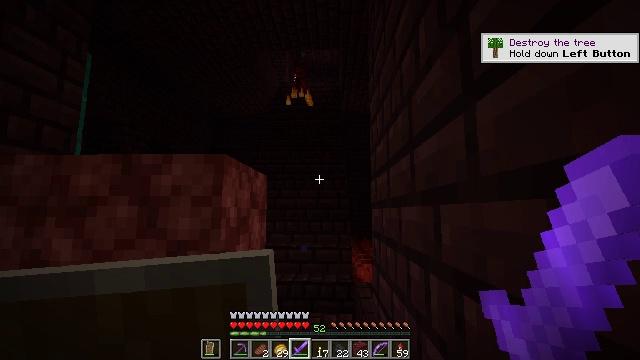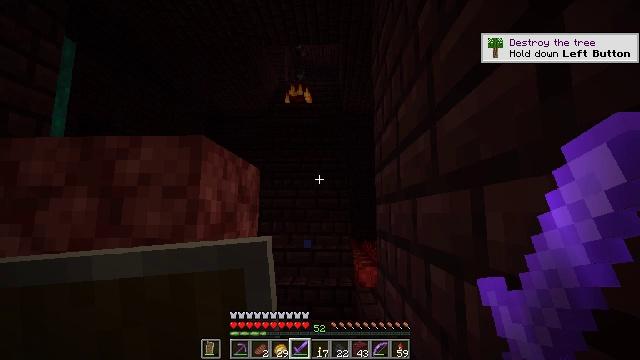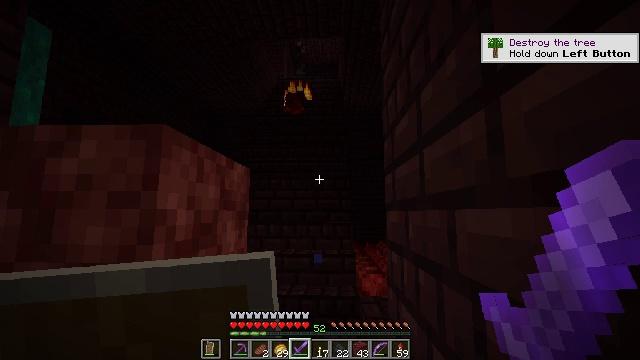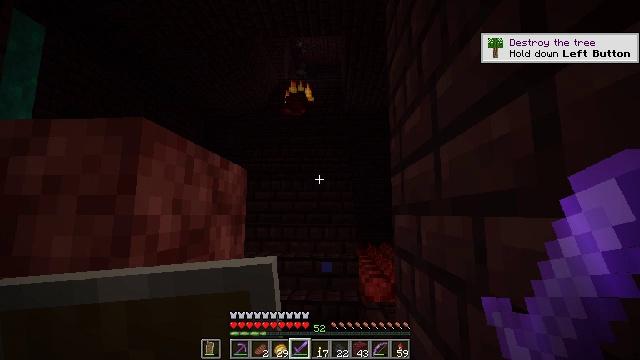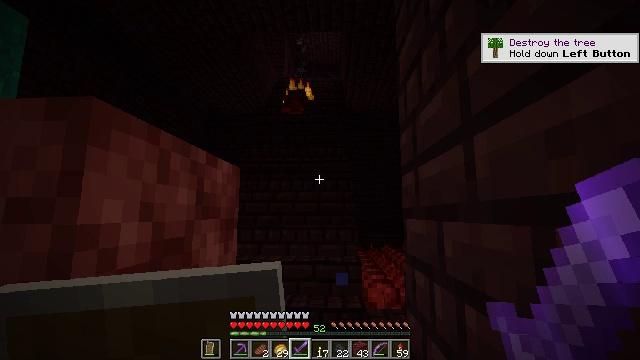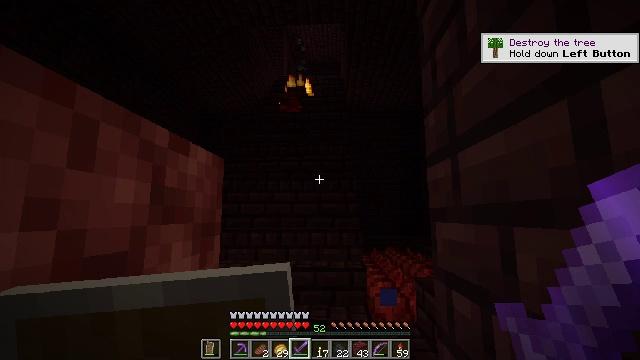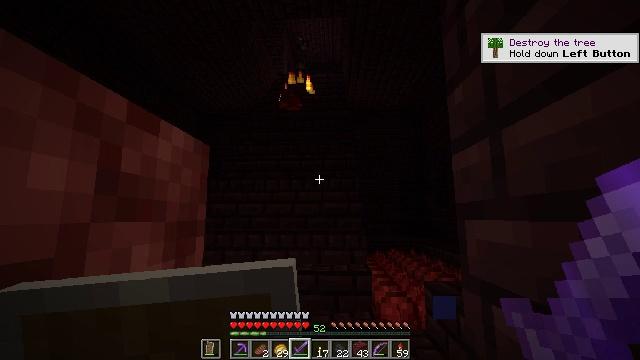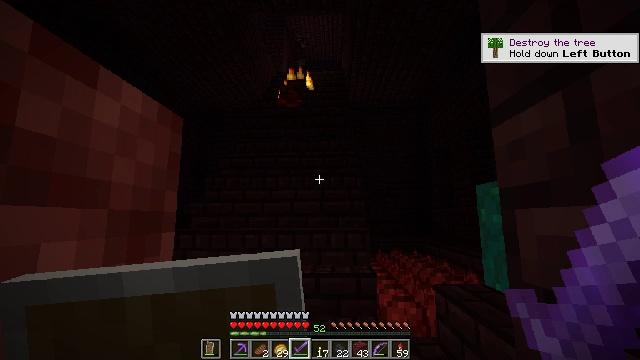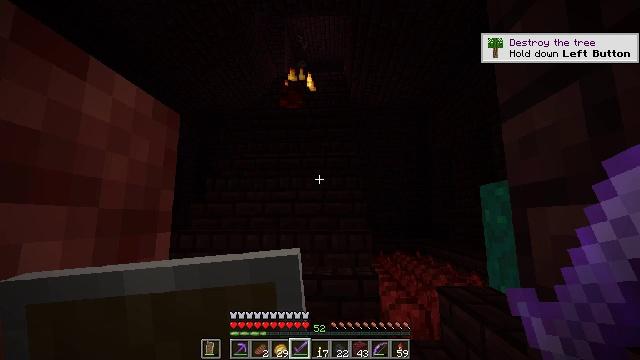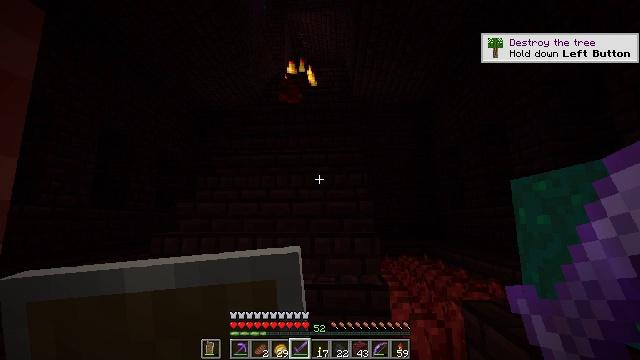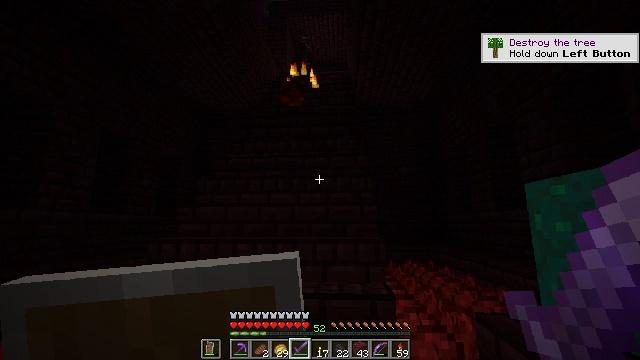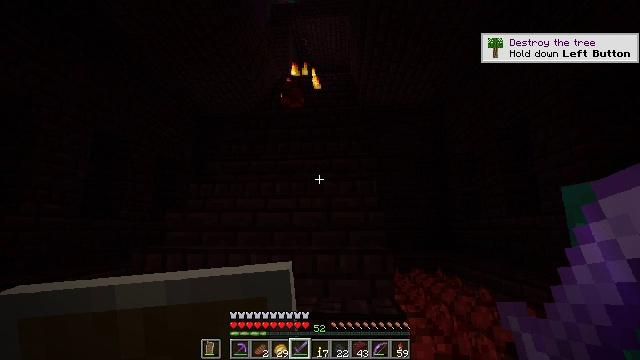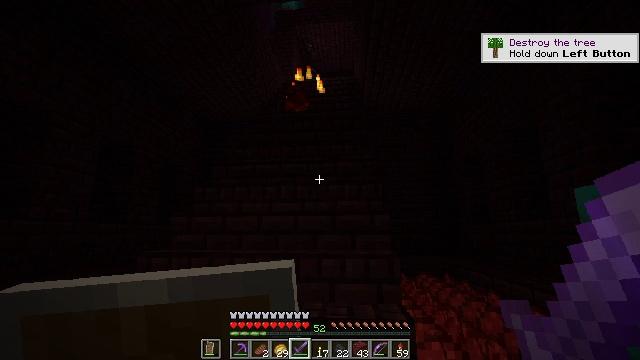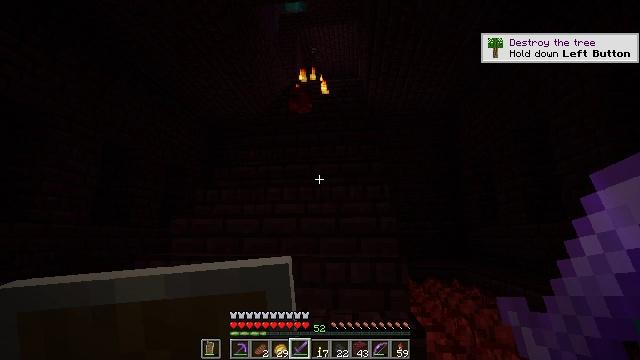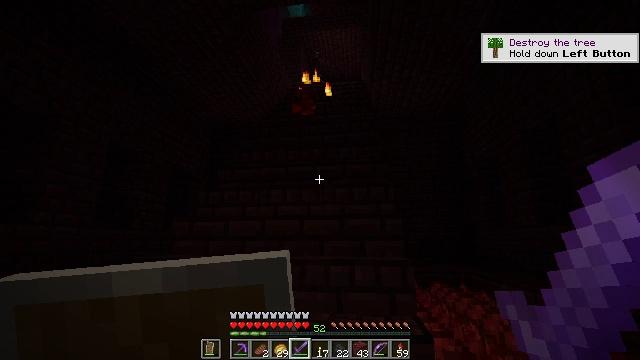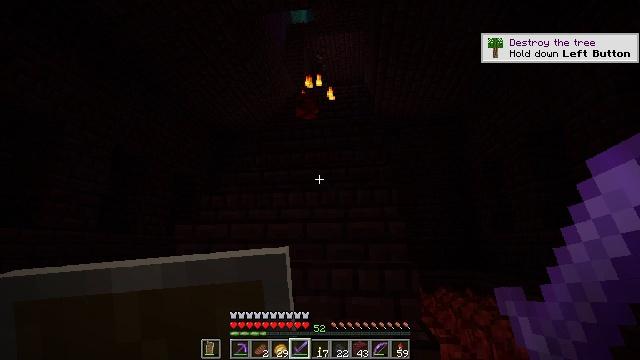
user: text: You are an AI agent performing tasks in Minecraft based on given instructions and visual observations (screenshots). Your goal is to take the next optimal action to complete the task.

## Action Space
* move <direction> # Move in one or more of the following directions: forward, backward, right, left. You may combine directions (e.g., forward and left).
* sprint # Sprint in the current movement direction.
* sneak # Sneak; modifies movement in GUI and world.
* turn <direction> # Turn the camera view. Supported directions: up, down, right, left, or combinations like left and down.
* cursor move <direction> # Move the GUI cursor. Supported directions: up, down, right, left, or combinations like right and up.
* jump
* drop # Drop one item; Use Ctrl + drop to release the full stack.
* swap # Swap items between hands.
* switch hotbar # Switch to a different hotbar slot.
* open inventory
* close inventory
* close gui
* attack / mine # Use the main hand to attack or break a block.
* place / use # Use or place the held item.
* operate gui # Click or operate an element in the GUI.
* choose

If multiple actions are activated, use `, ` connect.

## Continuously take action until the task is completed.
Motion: motion action
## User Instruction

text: Combat the magma cube.
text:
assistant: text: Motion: move forward
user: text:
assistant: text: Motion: move forward
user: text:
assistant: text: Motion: move forward
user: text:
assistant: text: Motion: move forward
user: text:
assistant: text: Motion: move forward
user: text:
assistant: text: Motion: move forward
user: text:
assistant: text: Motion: move forward
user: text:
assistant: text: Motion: move forward
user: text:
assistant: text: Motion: move forward
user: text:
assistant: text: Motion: move forward
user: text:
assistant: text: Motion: move forward, turn up
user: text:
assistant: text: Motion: turn left
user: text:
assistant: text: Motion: turn left
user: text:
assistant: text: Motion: no_op
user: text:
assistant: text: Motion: no_op
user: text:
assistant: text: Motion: move forward, turn up
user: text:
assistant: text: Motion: move forward
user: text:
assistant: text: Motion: move forward, turn up
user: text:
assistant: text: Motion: move forward, turn left and up
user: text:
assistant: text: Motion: move forward, turn left and up
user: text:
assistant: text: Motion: move forward, turn up
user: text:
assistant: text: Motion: move forward, turn up
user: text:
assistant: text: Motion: move forward
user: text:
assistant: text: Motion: move forward
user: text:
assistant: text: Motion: move forward
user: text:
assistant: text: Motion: move forward
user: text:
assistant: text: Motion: move forward
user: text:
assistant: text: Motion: move forward
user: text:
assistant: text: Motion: move forward
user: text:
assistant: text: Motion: move forward